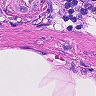
Metastatic tissue present: no